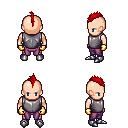
a pixel art fantasy rpg character, male body template, human, light skin, steel chest armor, magenta pants, red mohawk hairstyle, gold gloves, metal boots, four views (front, back, left, right), 2x2 character sprite sheet, small pixel art, hard edges, no anti-aliasing